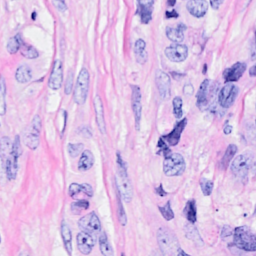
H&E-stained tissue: Breast